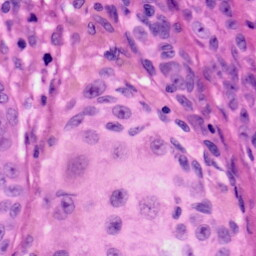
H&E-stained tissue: Skin